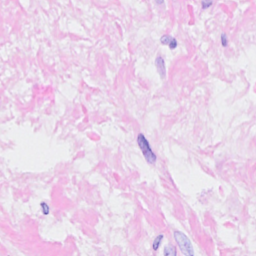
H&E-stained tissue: Breast